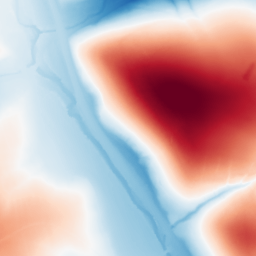
Category: trend_removal
Decomposition family: polynomial_high
Decomposition parameters: degree: 6
Upsampling method: bspline
Upsampling parameters: scale: 2
Upsampling scale: 2